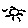
Label: sun